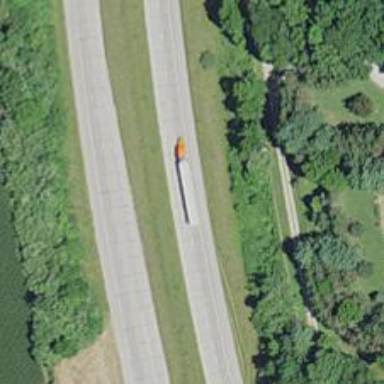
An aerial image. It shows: This image shows trunk highway that functions as expressway.